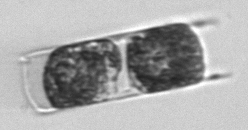
Label: Hemiaulus